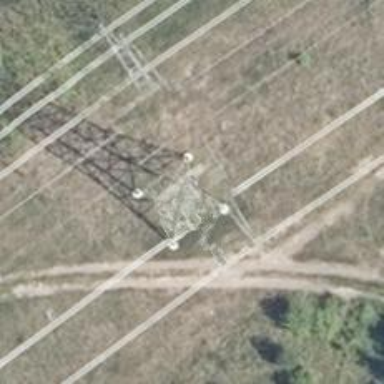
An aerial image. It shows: Power line is depicted.